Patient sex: F
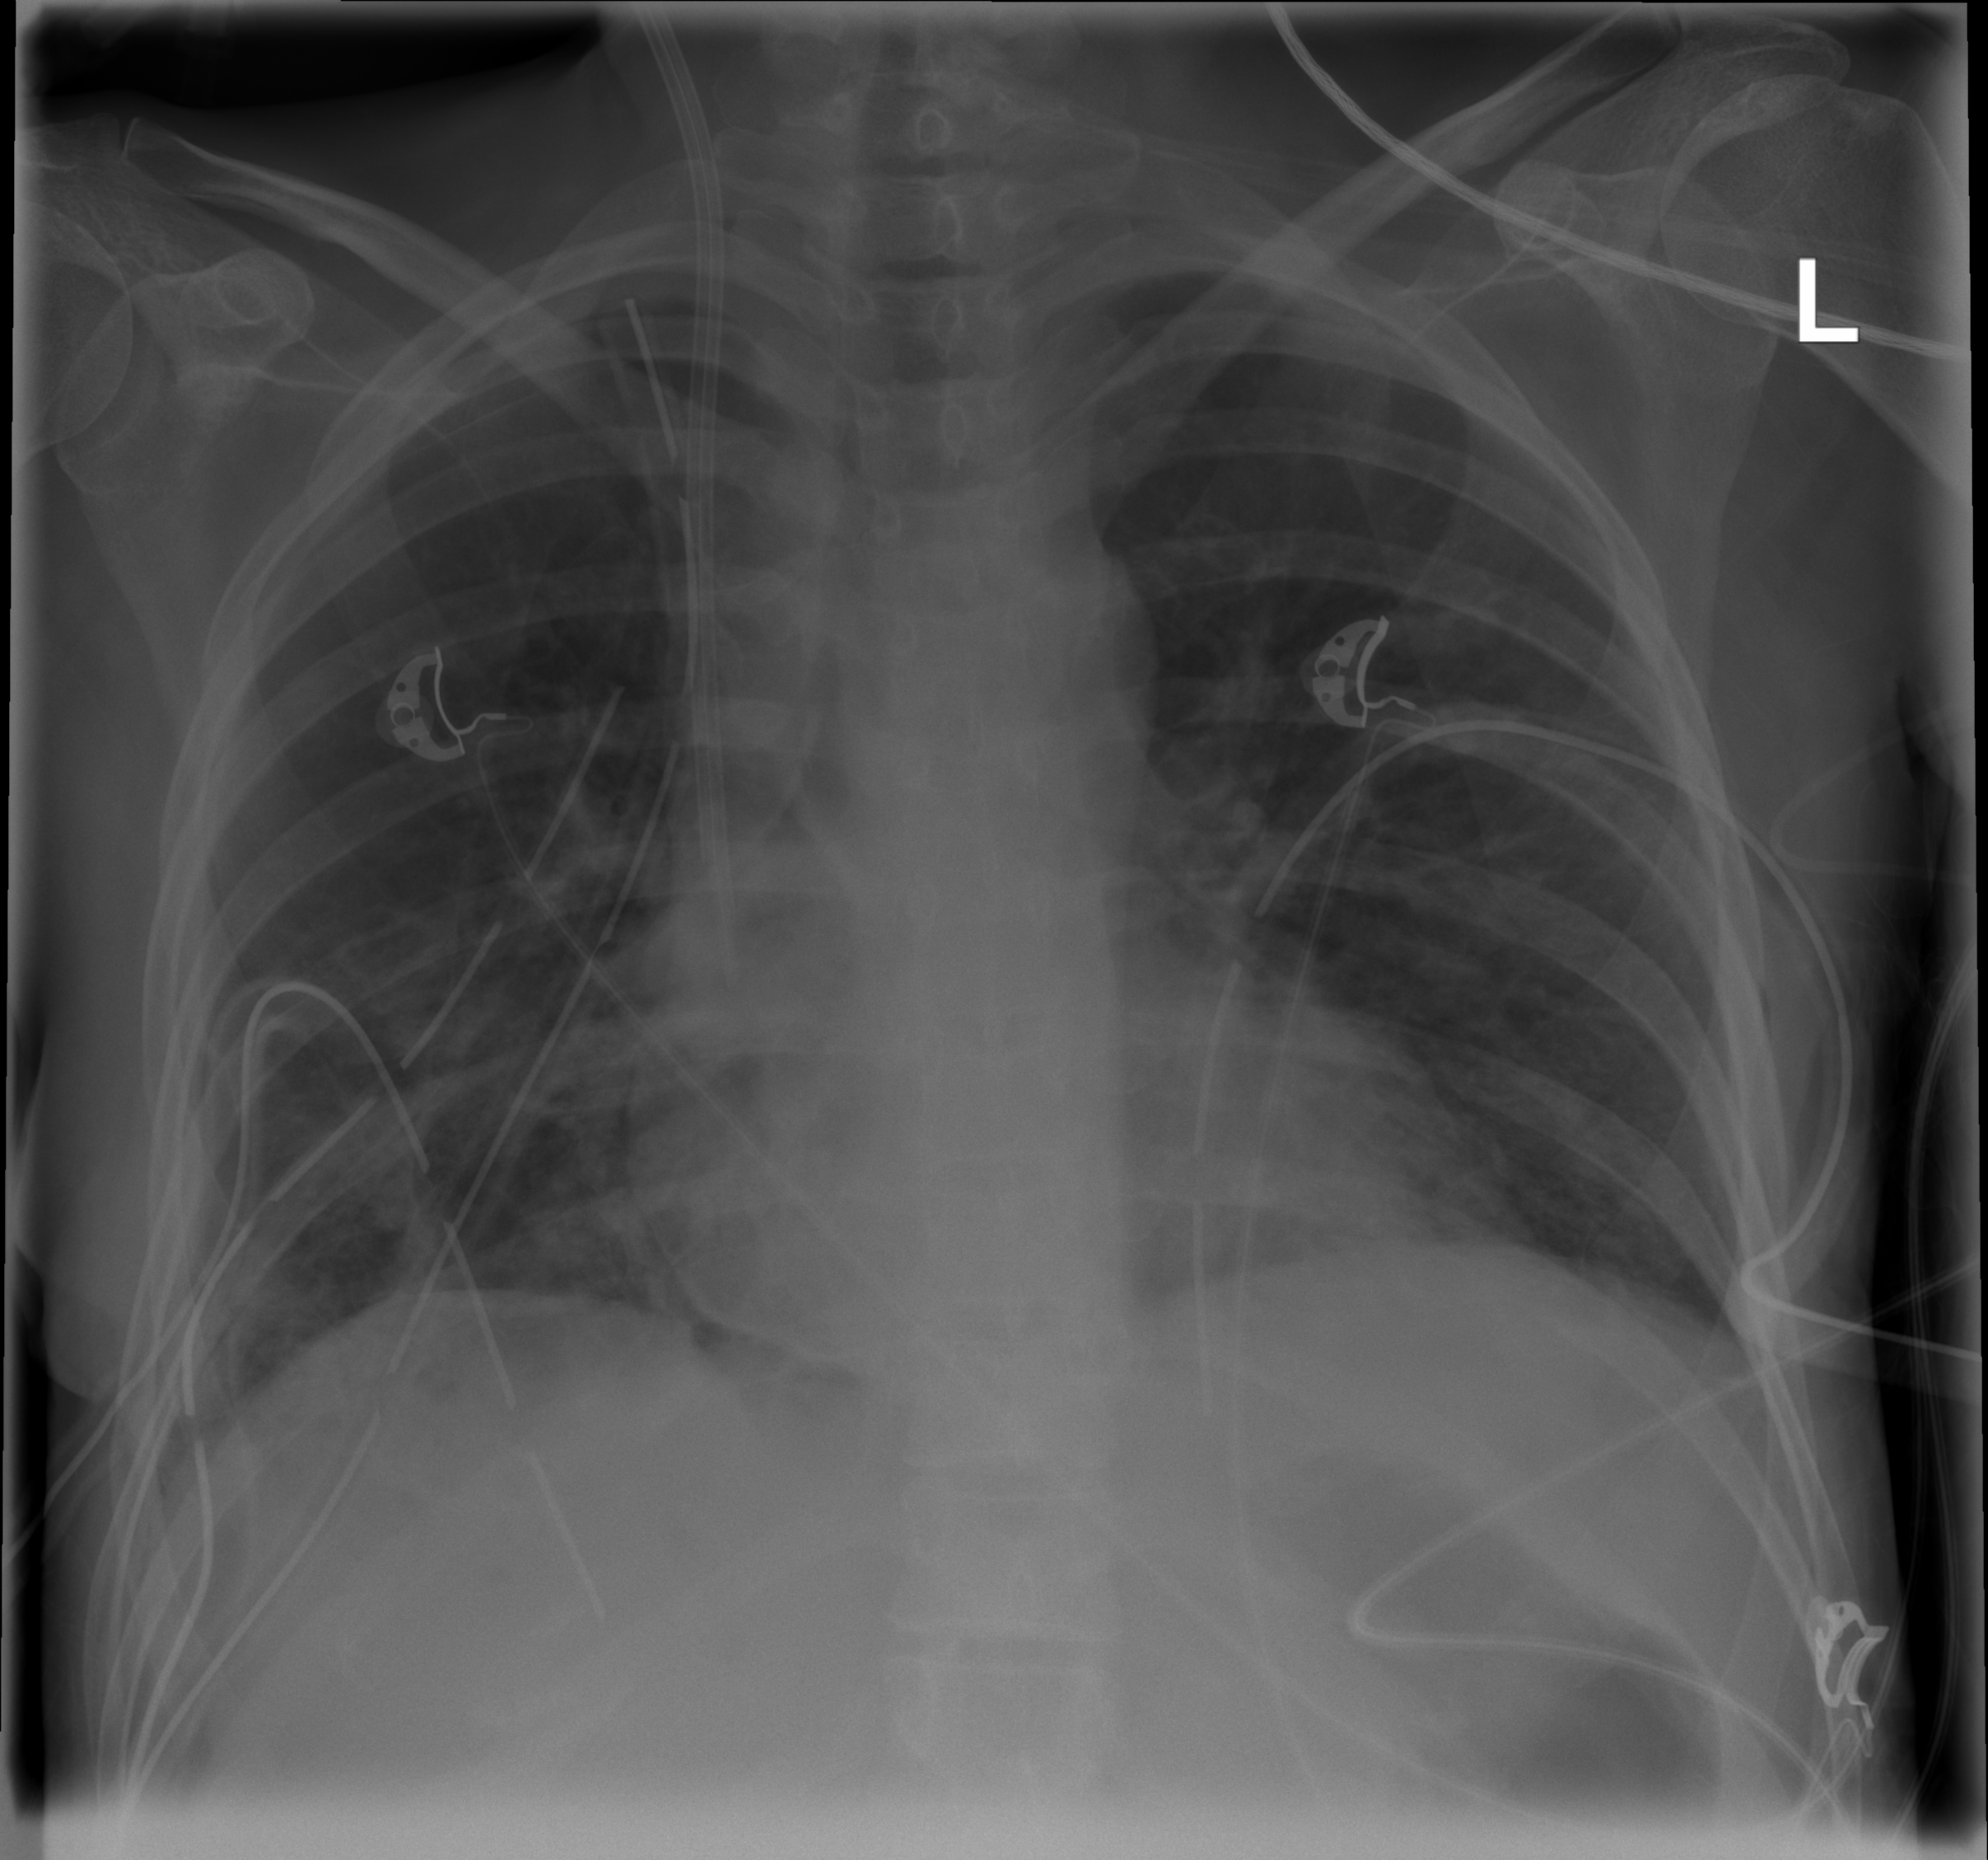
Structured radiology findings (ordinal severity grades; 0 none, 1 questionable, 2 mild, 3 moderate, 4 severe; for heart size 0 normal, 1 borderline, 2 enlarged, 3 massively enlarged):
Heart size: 0
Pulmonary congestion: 0
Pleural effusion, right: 0
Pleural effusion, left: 0
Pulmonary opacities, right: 0
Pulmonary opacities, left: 0
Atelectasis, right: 0
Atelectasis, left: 0